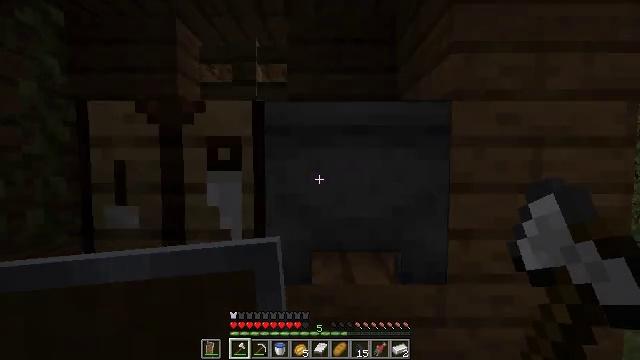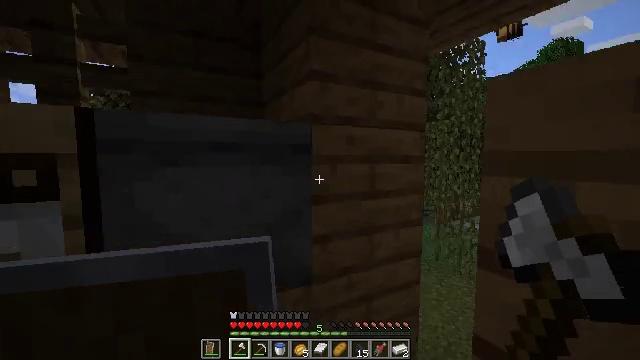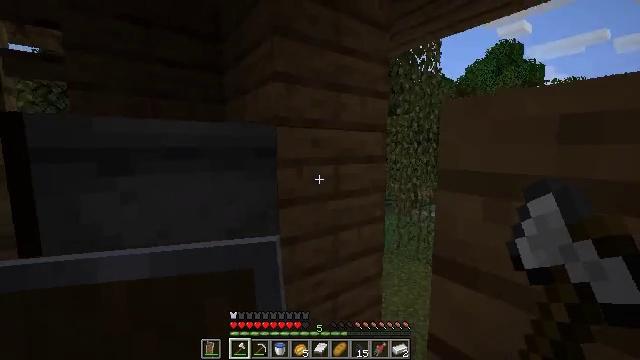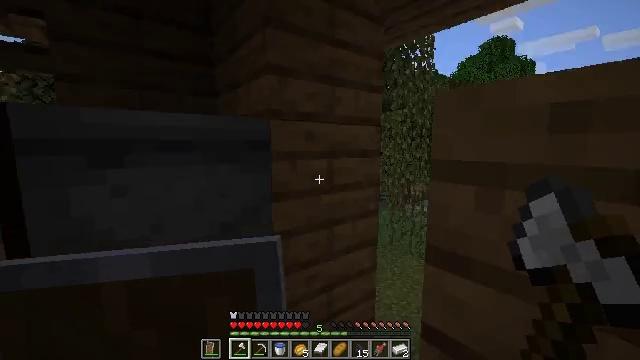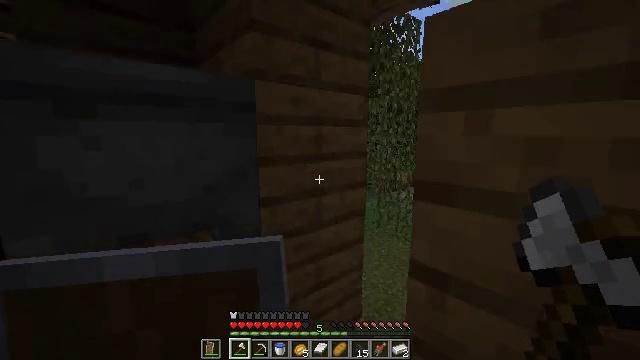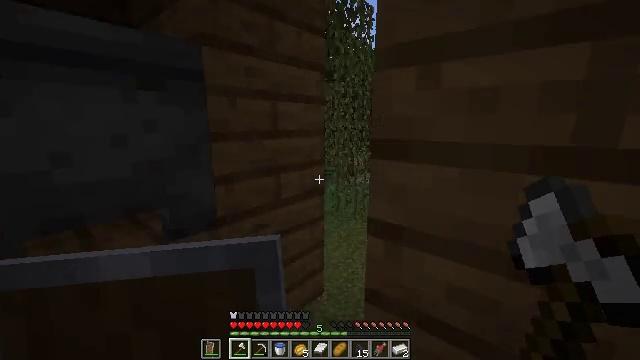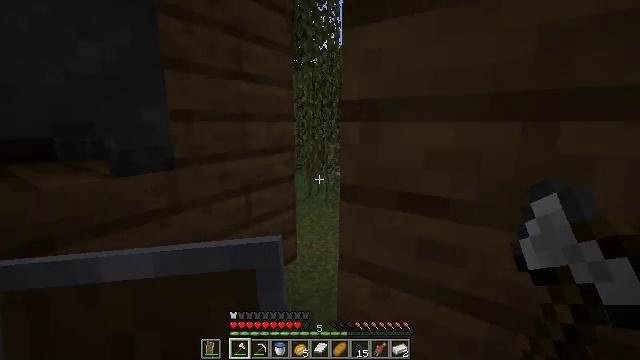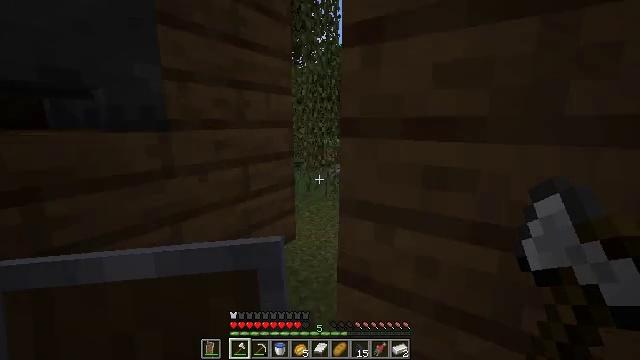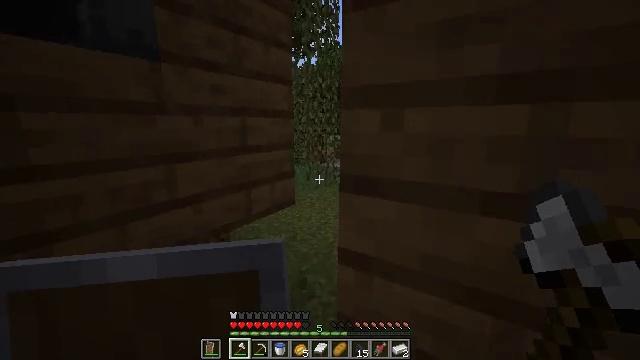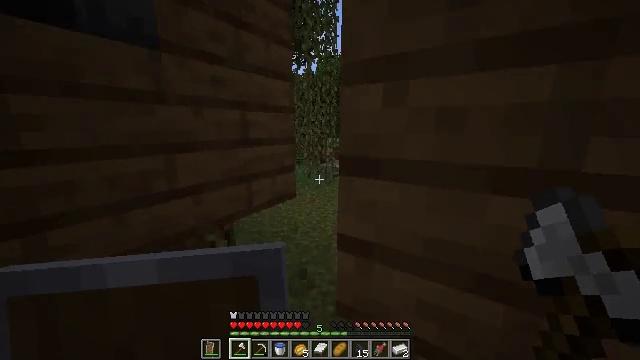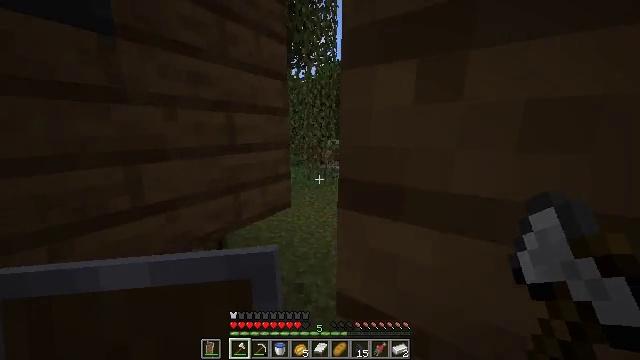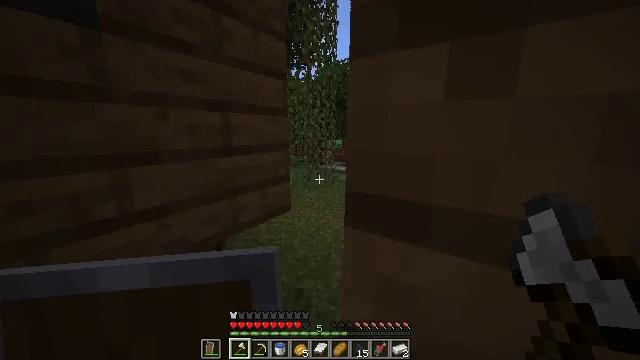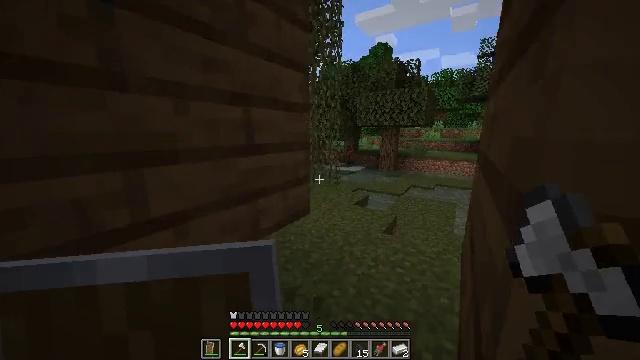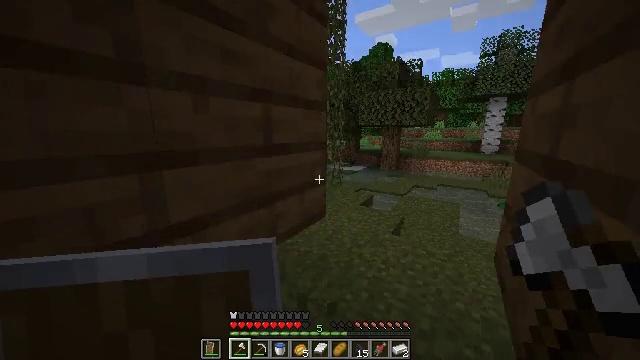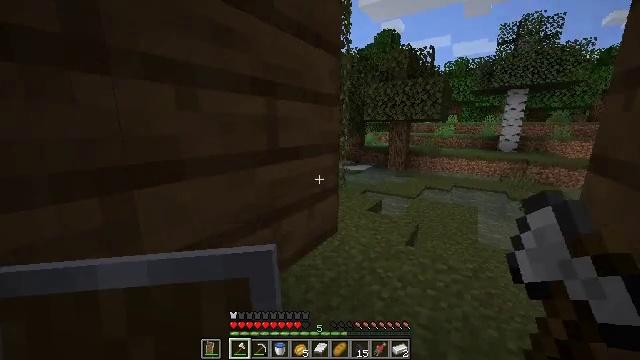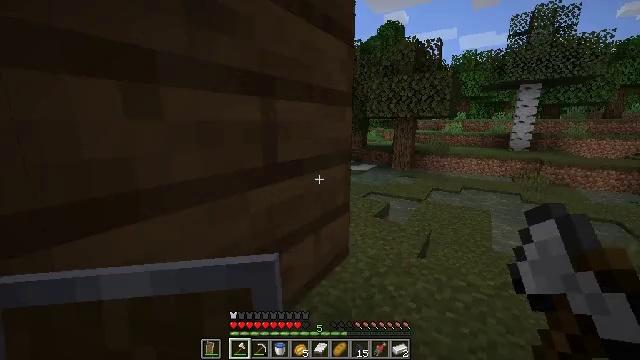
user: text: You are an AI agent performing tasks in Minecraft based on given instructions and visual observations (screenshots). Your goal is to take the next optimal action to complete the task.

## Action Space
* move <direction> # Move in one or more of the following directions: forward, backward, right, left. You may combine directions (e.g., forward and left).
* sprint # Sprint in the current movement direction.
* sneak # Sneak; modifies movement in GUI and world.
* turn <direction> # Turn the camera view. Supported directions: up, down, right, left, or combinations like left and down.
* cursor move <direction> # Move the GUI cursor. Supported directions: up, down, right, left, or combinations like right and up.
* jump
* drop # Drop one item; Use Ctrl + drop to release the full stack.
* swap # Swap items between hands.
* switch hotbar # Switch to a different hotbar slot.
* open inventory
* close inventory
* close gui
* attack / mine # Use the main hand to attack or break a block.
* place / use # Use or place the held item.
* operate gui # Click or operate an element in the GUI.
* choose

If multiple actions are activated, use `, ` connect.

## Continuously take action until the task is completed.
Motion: motion action
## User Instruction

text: Kill the slime.
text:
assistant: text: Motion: turn right and down, jump
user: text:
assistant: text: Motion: turn right and down, jump
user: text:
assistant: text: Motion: turn right, jump
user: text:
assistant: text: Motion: sprint, turn right and down, jump
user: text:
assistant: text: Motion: sprint, turn right and down, jump
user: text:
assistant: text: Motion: sprint, turn right, jump
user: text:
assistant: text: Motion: move forward, sprint
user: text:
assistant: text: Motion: move forward, sprint
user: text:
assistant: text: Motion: move forward, sprint
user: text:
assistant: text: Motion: move forward, sprint
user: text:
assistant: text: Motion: move forward, sprint
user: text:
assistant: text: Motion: move forward, sprint
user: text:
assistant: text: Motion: move forward, sprint
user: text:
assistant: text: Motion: move forward, sprint
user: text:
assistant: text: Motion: move forward, sprint
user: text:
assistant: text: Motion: move forward, sprint
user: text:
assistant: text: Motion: move forward, sprint
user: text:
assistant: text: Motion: move forward, sprint
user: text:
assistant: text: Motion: move forward and move right, sprint
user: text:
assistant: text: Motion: move forward and move right, sprint, turn left
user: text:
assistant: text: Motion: move forward and move right, sprint, turn left and down
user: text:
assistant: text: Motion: move forward and move right, sprint, turn left
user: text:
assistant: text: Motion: move forward and move right, sprint, turn left
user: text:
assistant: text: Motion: move forward and move right, sprint, turn left and down
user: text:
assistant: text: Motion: move forward and move right, sprint, turn left
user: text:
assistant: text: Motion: move forward and move right, sprint, turn left
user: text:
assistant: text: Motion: move forward, sprint
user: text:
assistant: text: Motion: move forward, sprint
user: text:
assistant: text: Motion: move forward, sprint
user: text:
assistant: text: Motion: move forward, sprint, turn left